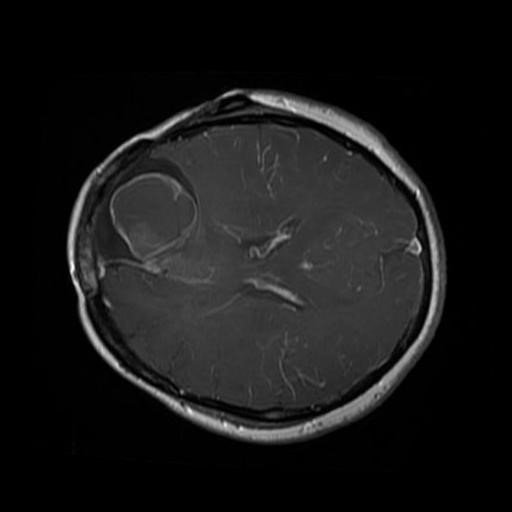
Label: brain_glioma